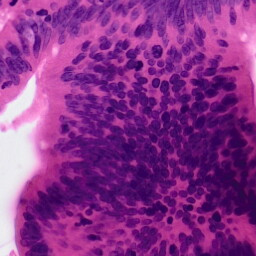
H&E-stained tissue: Colon